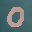
Label: 0